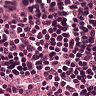
Metastatic tissue present: no